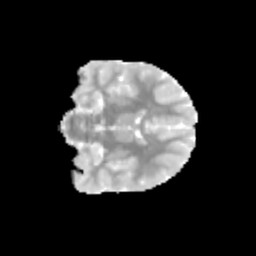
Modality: MD
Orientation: coronal
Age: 10
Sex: male
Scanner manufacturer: siemens
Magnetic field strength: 3 T
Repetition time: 3.8 s
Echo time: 0.07 s